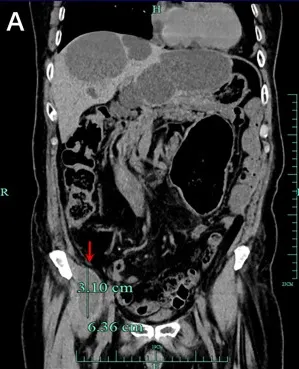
Computed tomography (CT) demonstrated a malignant tumor in the right groin area, and the size of the mass was approximately 6.3 cm x 3.1 cm x 2.0 cm. (A) Imaging in the coronal section.
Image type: radiology (ct)